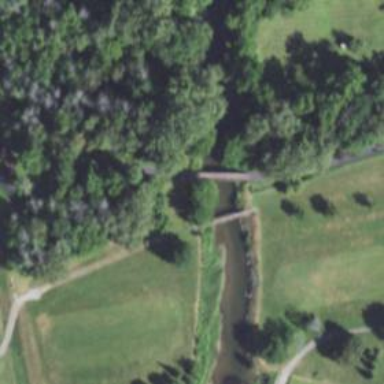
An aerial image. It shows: Path leading to bridge.